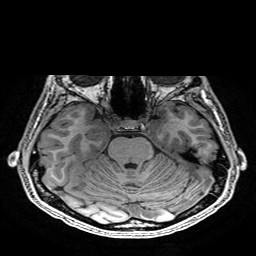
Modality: T1w
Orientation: coronal
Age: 20
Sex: male
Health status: healthy
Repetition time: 2.53 s
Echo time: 0.0034 s